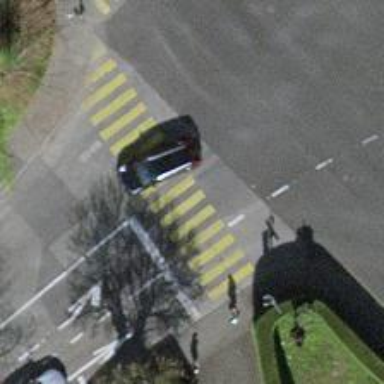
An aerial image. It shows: Crossing with traffic signals.